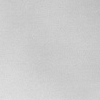
Atmospheric dust classification: dusty